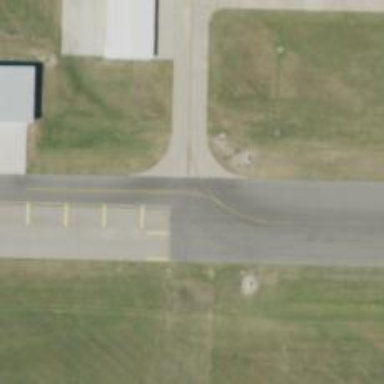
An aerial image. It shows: Image of taxiway at airport.